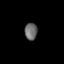
Tissue: prostate
Cell type: Myeloid cells
Senescence score: 0.7356
Nuclear area (px): 212
Mean DAPI intensity: 105.542